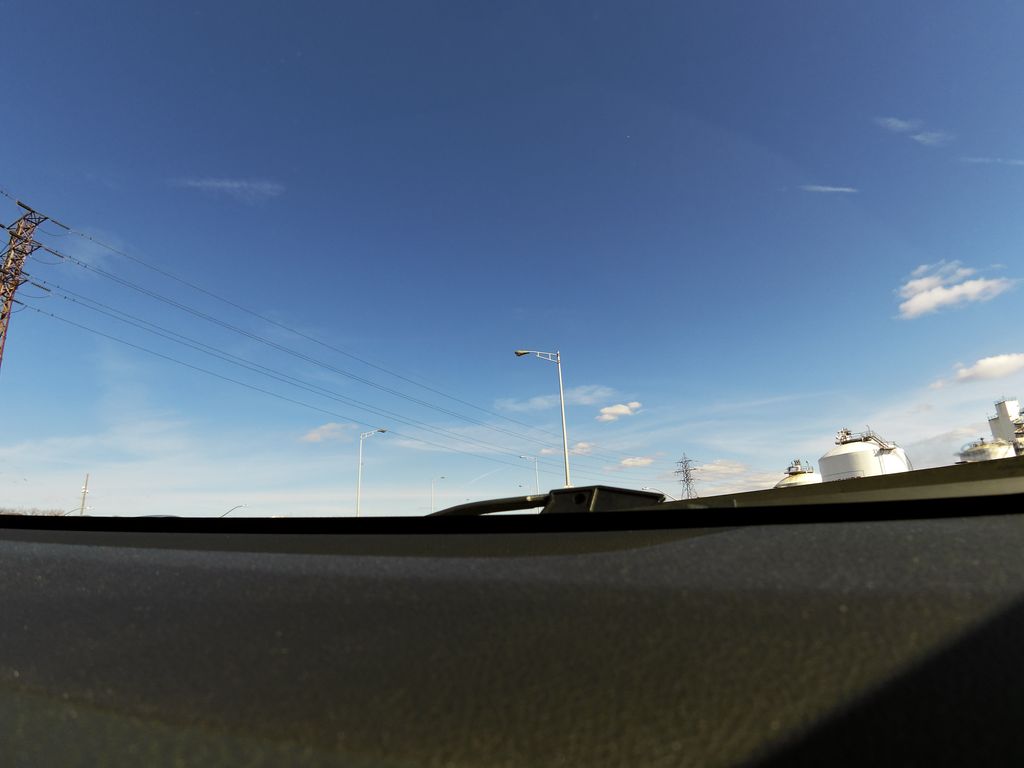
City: hamilton